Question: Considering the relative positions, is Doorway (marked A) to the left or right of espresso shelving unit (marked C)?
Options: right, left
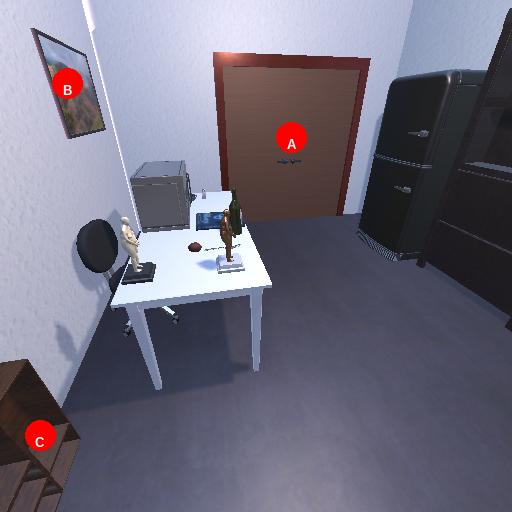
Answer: right